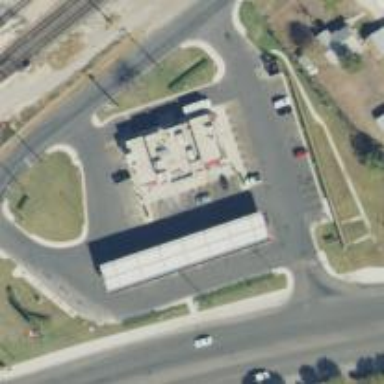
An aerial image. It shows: Convenience shop.